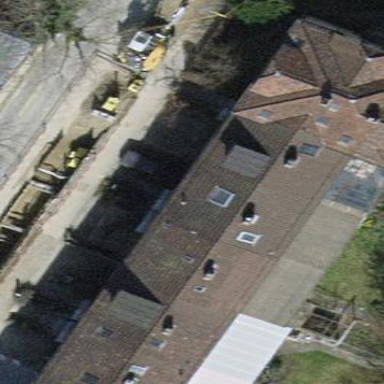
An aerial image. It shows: Terrace building with tiled roof.